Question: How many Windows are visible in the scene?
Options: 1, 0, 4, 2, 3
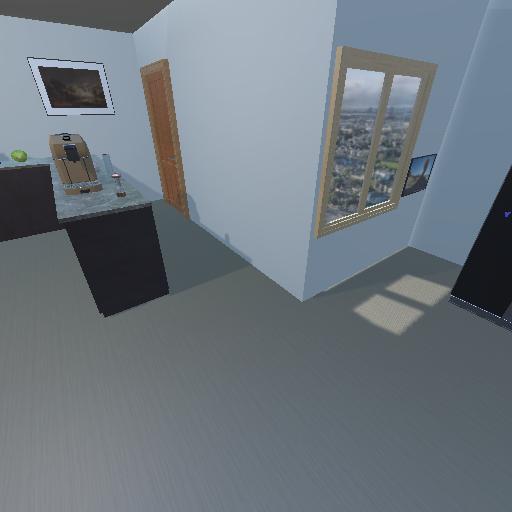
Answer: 1